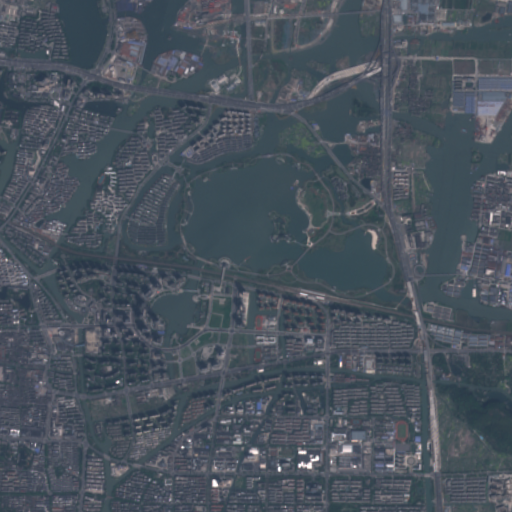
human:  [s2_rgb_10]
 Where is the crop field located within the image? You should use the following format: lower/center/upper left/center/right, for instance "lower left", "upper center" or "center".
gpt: The crop field is located in the upper left of the image.
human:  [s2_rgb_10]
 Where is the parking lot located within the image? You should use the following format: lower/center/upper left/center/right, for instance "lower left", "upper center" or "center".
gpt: The parking lot is located in the lower left of the image.
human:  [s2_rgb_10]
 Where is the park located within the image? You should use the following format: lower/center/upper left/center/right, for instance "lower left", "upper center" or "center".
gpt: There is no park in the image.